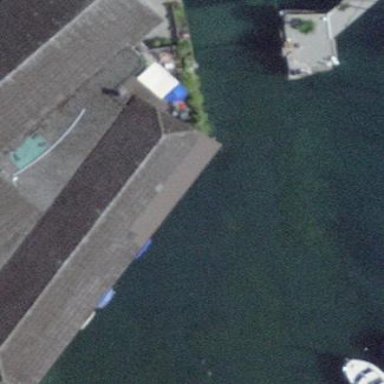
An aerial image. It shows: Half-hipped roof building located near boatyard.